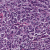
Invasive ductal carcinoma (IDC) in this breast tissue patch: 1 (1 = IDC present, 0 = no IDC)